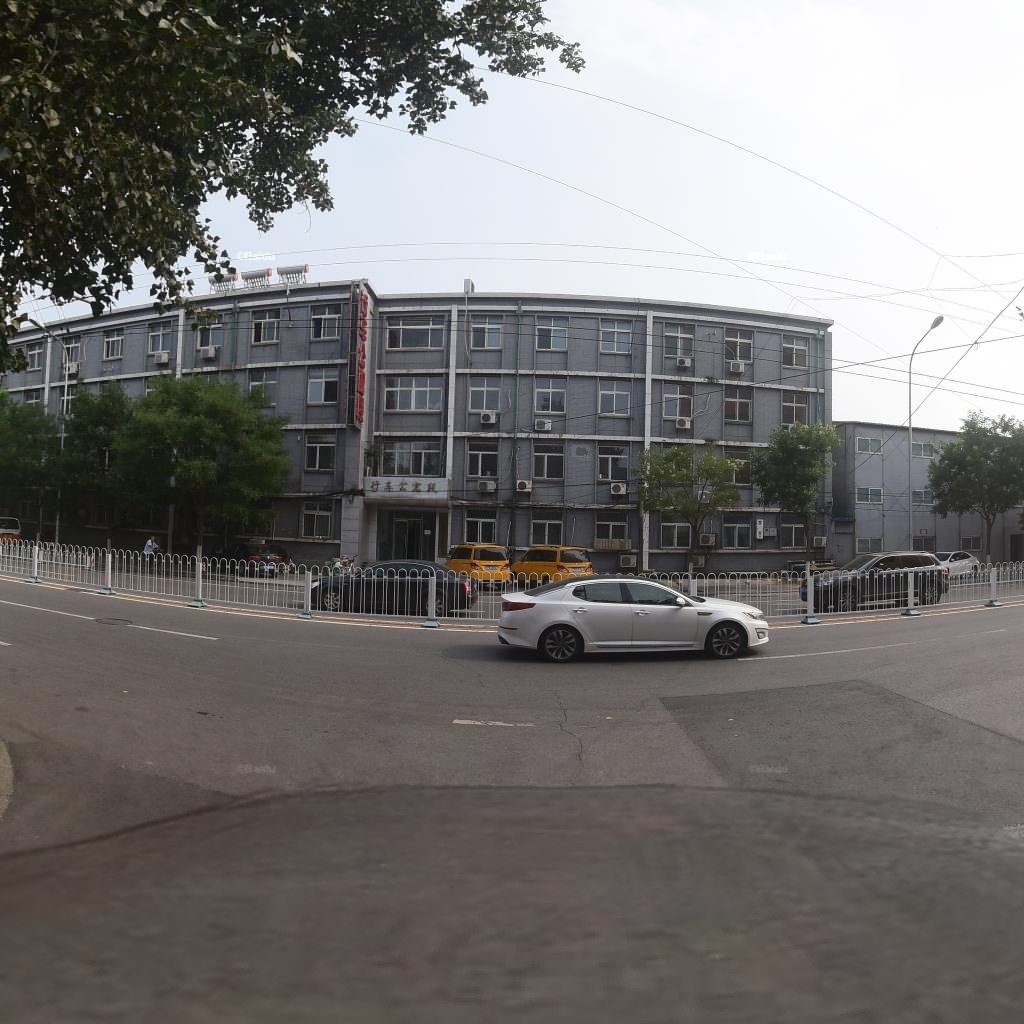
Region: Dongcheng
Road damage annotations: longitudinal crack, manhole cover